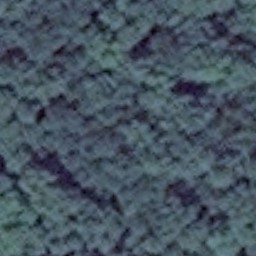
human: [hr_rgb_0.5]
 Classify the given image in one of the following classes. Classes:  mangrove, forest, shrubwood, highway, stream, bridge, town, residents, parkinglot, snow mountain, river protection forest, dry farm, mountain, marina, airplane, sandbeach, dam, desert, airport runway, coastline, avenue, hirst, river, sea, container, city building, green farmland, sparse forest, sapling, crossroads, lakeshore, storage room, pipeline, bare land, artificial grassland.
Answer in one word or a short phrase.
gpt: forest